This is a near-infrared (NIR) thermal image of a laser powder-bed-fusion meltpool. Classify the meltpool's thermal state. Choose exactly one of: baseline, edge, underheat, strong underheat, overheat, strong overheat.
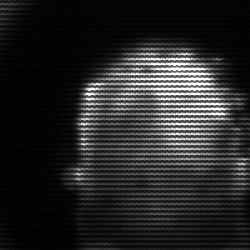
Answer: baseline